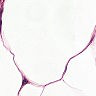
Metastatic tissue present: no